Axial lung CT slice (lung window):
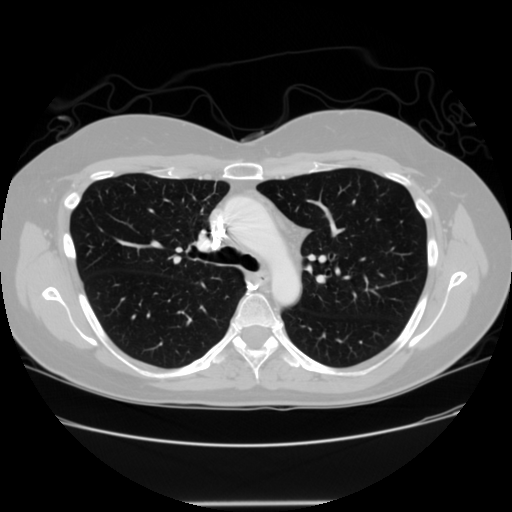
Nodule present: no